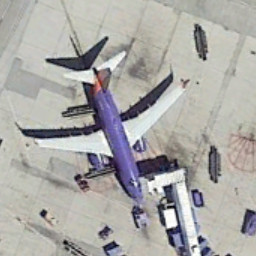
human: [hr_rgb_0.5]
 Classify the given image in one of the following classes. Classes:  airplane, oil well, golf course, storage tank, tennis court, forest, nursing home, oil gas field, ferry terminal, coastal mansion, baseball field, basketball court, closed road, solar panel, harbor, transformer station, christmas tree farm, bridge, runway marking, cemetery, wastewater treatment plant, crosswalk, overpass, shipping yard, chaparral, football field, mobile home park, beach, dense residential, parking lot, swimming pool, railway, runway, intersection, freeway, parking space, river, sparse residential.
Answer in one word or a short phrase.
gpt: airplane